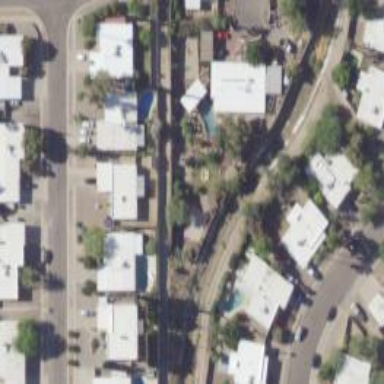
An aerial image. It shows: Alley classified as service road.